Current action and preconditions to check: trajectory_clear

Your task: For each precondition in the list above, predict whether it will hold at this action.

Consider the current scene as observed from the mobile robot's camera, and analyze the predicted future states of all dynamic agents (e.g., people, animals, vehicles, or any moving entities) within the NEXT SECOND.

IMPORTANT: Only answer "very likely" if you are absolutely certain—based on strong, clear evidence—that a dynamic agent will violate the precondition in the predicted future state. Do NOT answer "very likely" for unlikely, ambiguous, or low-probability risks.

Ask yourself for each precondition: Is there a high probability, with clear and convincing evidence, that the predicted future states of any dynamic agent will interfere with the predicted future state of the currently executing action within the NEXT SECOND, causing that precondition to fail?

Assess the risk level based on these predictions. Use "likely" or "very likely" if motions create a clear risk of interference.

Use "neutral" or "improbable" if agents are nearby but their predicted paths are clearly diverging or non-conflicting.

Failure Risk Categories: "very improbable", "improbable", "neutral", "likely", "very likely"

Answer Format: Output ONLY the probability_of_failure value from these categories: "very improbable", "improbable", "neutral", "likely", "very likely"

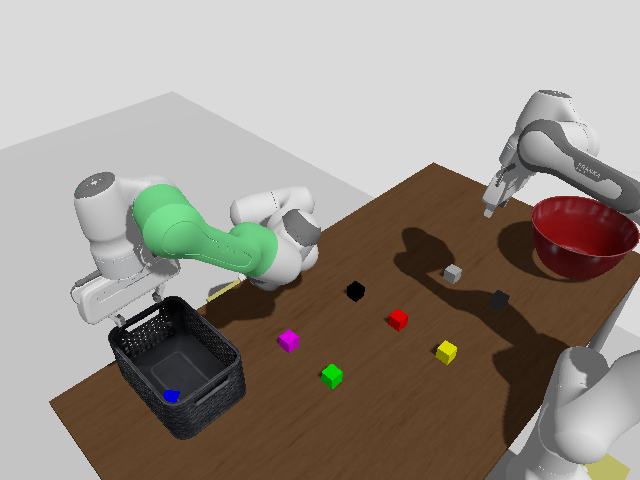

Answer: very improbable